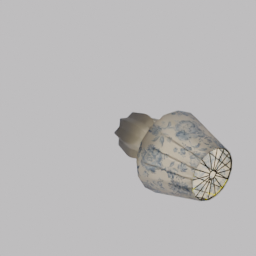
Label: lighting